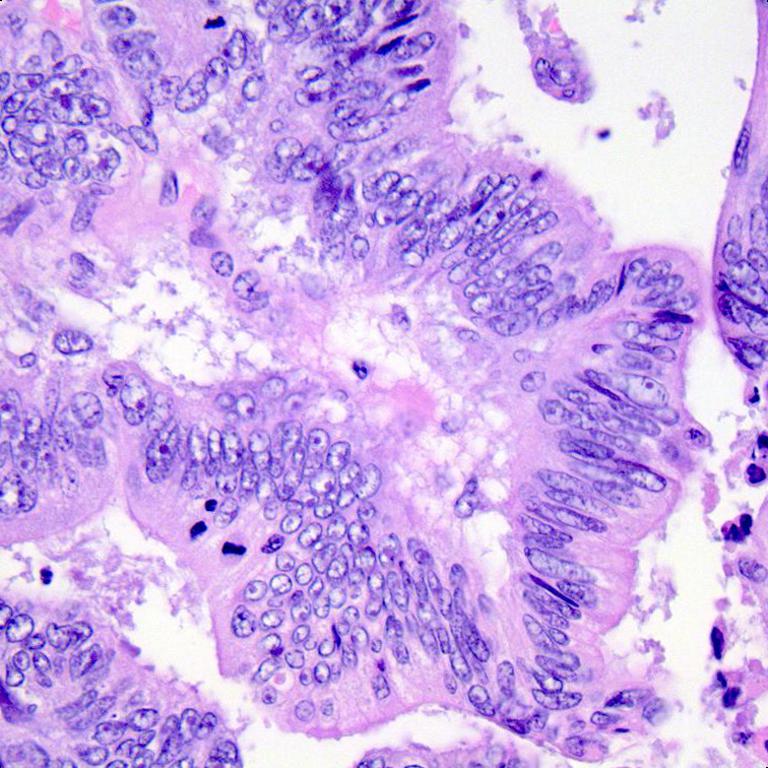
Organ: colon
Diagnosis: adenocarcinomas